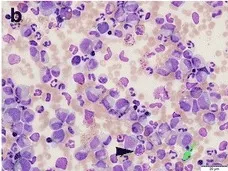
Morphologic and immunohistochemical evaluation of diagnostic bone marrow aspirate and core biopsy. Diagnostic bone marrow aspirate. Wright-Giemsa, 600x).
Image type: pathology (immunostaining)